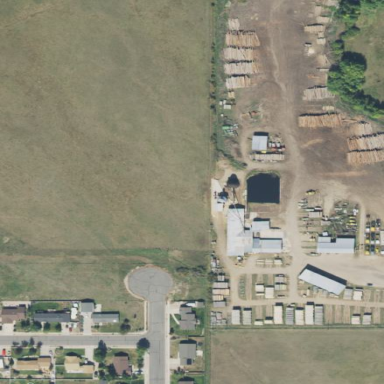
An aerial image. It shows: Industrial area used for timber processing.